Question: Hi My iPhone application is crashing when i tap on back button. I really don't know why this is happening. you can see in picture where my application is crashing.
I have already checked that my button is connected only with one action. So I am failed to know exactly what is the problem.
If my question silly then plz forgive me, I am new to iPhone development So please help
Infect i am using printers with device and i think there is some problem
'''
CAGradientLayer *gradient = [CAGradientLayer layer];
gradient.colors = [NSArray arrayWithObjects:(id)[[UIColor colorWithRed:0.8 green:0.8 blue:1 alpha:1] CGColor],(id)[[UIColor colorWithRed:0.05 green:0.05 blue:0.38 alpha:255] CGColor], nil];
//creating the iEpsonCom objects
m_deviceParams = [[DeviceParameters alloc] init];
m_device = [[Device alloc] init];
//registering the callback
[m_device registerCallback:self withSelector:@selector(callbackMethod:)];
//creating a thread for regularly checking the connection state
m_Thread = [[ThreadClass alloc] init];
[m_Thread registerCallback:self withSelector:@selector(connectionStateThreadCallbackMethod:)];
[m_Thread setMilliseconds:300]; //check the connection state every 300 ms
[m_Thread start]; //start the thread
'''
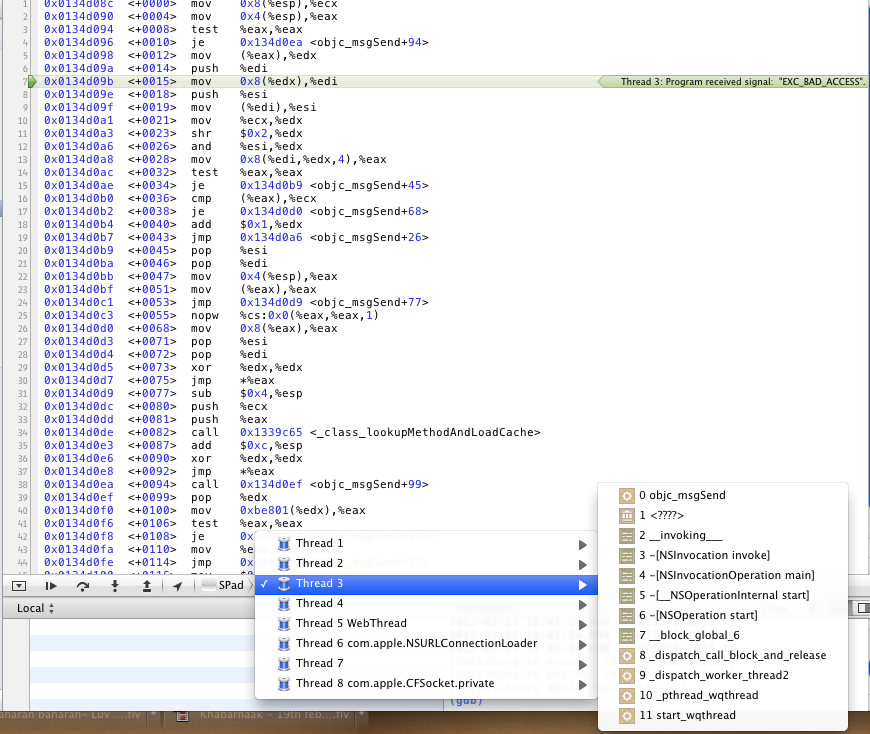
Answer: It might be that your previous view controller is lost so first check, is the controller that you wish to pop to still in the view controller stack?
'''
NSArray *arrView = [self.navigationController viewControllers];
NSLog(@"arrView %@",arrView);
'''
If you can't see the view controller you want to pop to in that stack, it's likely that you either need to retain the controller. It might also be possible that you have released it too much, for example in the 'dealloc' method.